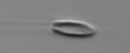
Label: Chrysochromulina